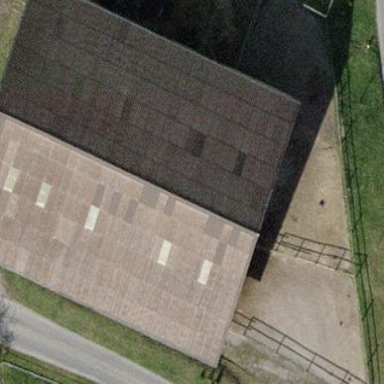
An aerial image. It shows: Farm building.